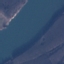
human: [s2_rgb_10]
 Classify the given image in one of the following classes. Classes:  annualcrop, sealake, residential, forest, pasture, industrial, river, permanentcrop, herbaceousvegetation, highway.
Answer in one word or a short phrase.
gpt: River